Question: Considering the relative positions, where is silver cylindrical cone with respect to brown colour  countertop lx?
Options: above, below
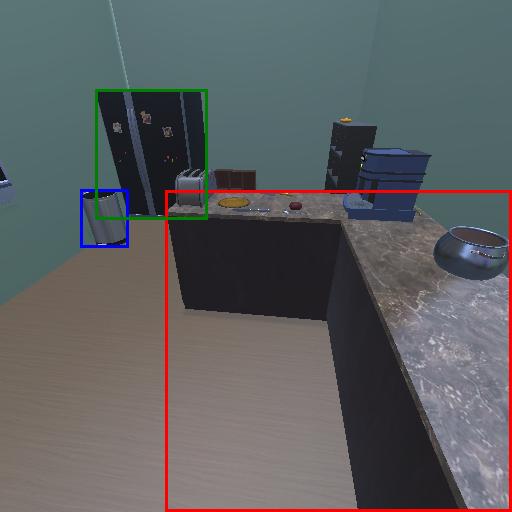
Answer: above